Question: i am new to StackOverflow. I hope to be able to learn a lot here.
So, i'm a beginner in C. I'm just trying a few things, like using very basic functions.
Here's my code:
'''
#include <stdio.h>
#include <stdlib.h>
int main()
{ int c;
int i,wl[20];
int count = 0;
i = 0;
printf("Insert line: ");
while(c= getchar() != '
'&& c != EOF)
printf("integer value of the variable is %d
", c);
return 0;
}
'''
This should be an easy program: you insert an input and gives you the current value in int.
The problem is: getchar keeps returning 1, no matter what.

Also, i have another question. I know that char in C is basically an 8 bit integer and as a matter of fact you can using char and int (with some problems, as integer are not 8 bit variables) interchangeably. So: why do some people declare a variable as int instead of char when in need to store a char with getchar? Sorry for such basic questions.
N.B: other variables are declared as this is part of a bigger code. all the other parts of the code were put as code in order to test this (/* */).
Sorry for my English, i hope what i wrote is clear.
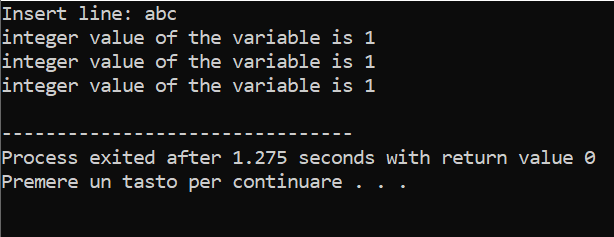
Answer: This:
'''
c= getchar() != '
'
'''
is equivalent to
'''
c = (getchar() != '
')
'''
so not at all what you meant. So the '1' is the result of the '!=' comparison. You need
'''
(c = getchar()) != '
'
'''